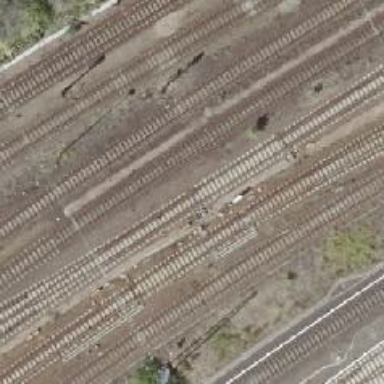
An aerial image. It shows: Railway switch with the turnout pointing to the right.